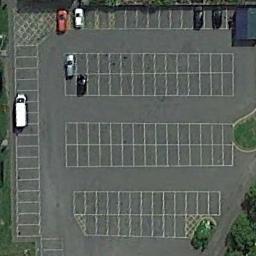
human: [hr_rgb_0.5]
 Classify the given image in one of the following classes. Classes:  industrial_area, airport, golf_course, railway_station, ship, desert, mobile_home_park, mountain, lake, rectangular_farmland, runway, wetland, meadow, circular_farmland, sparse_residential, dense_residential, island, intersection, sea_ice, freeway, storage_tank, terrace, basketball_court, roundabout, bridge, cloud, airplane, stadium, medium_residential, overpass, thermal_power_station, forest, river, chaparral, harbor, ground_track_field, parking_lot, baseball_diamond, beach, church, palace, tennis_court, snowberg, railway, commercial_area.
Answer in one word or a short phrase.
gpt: parking_lot